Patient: sex M, age 53
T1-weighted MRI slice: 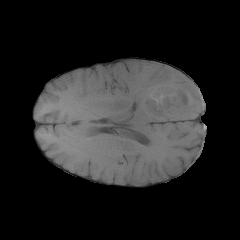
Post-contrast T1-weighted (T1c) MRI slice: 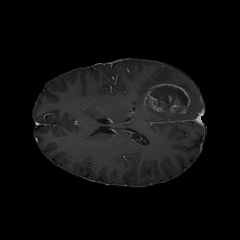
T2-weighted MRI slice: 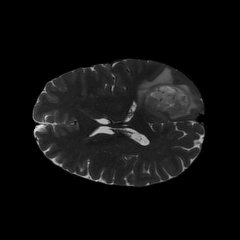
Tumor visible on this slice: yes
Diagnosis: Glioblastoma, IDH-wildtype
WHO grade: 4